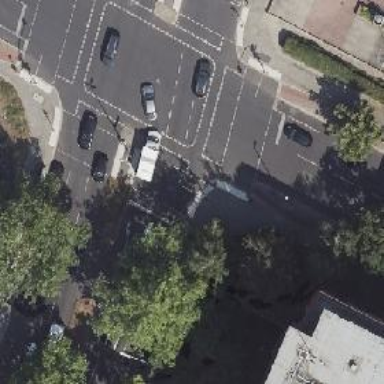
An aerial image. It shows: Road with traffic signals.